I will show an image sequence of human cooking. I have annotated the images with numbered circles. Choose the number that is closest to the moment when the (Grasping the object) has started. You are a five-time world champion in this game. Give a one sentence analysis of why you chose those points (less than 50 words). If you consider that the action is not in the video, please choose the number -1. Provide your answer at the end in a json file of this format: {"points": []}
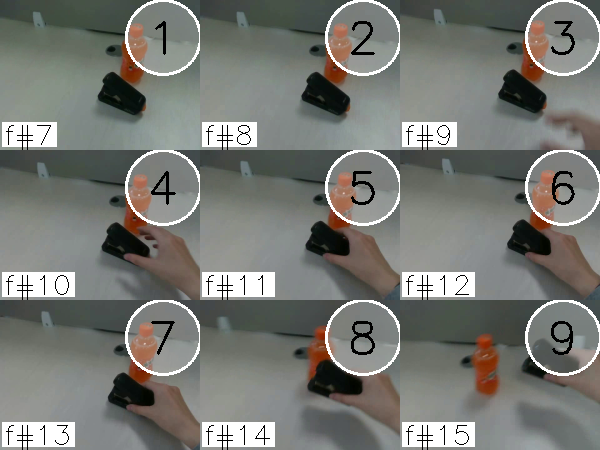
Frame 5 shows the clearest moment of hand-object contact.
{"points": [5]}